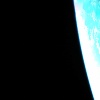
Label: space